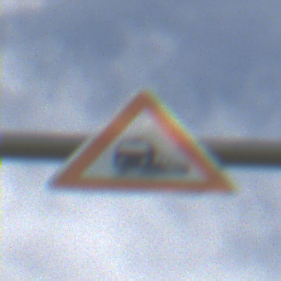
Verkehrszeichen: Bahnuebergang
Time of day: MorningAfternoon
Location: Outdoor (Nature)
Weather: PartlyCloudy
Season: NotSpecified
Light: Natural